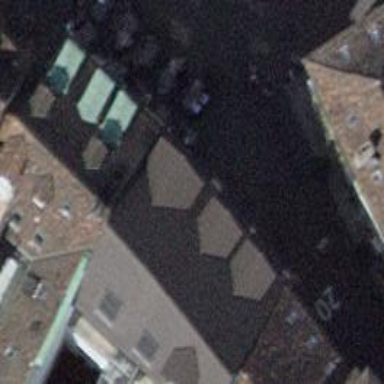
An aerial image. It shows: Toilets.